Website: walmart
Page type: newsletter-management
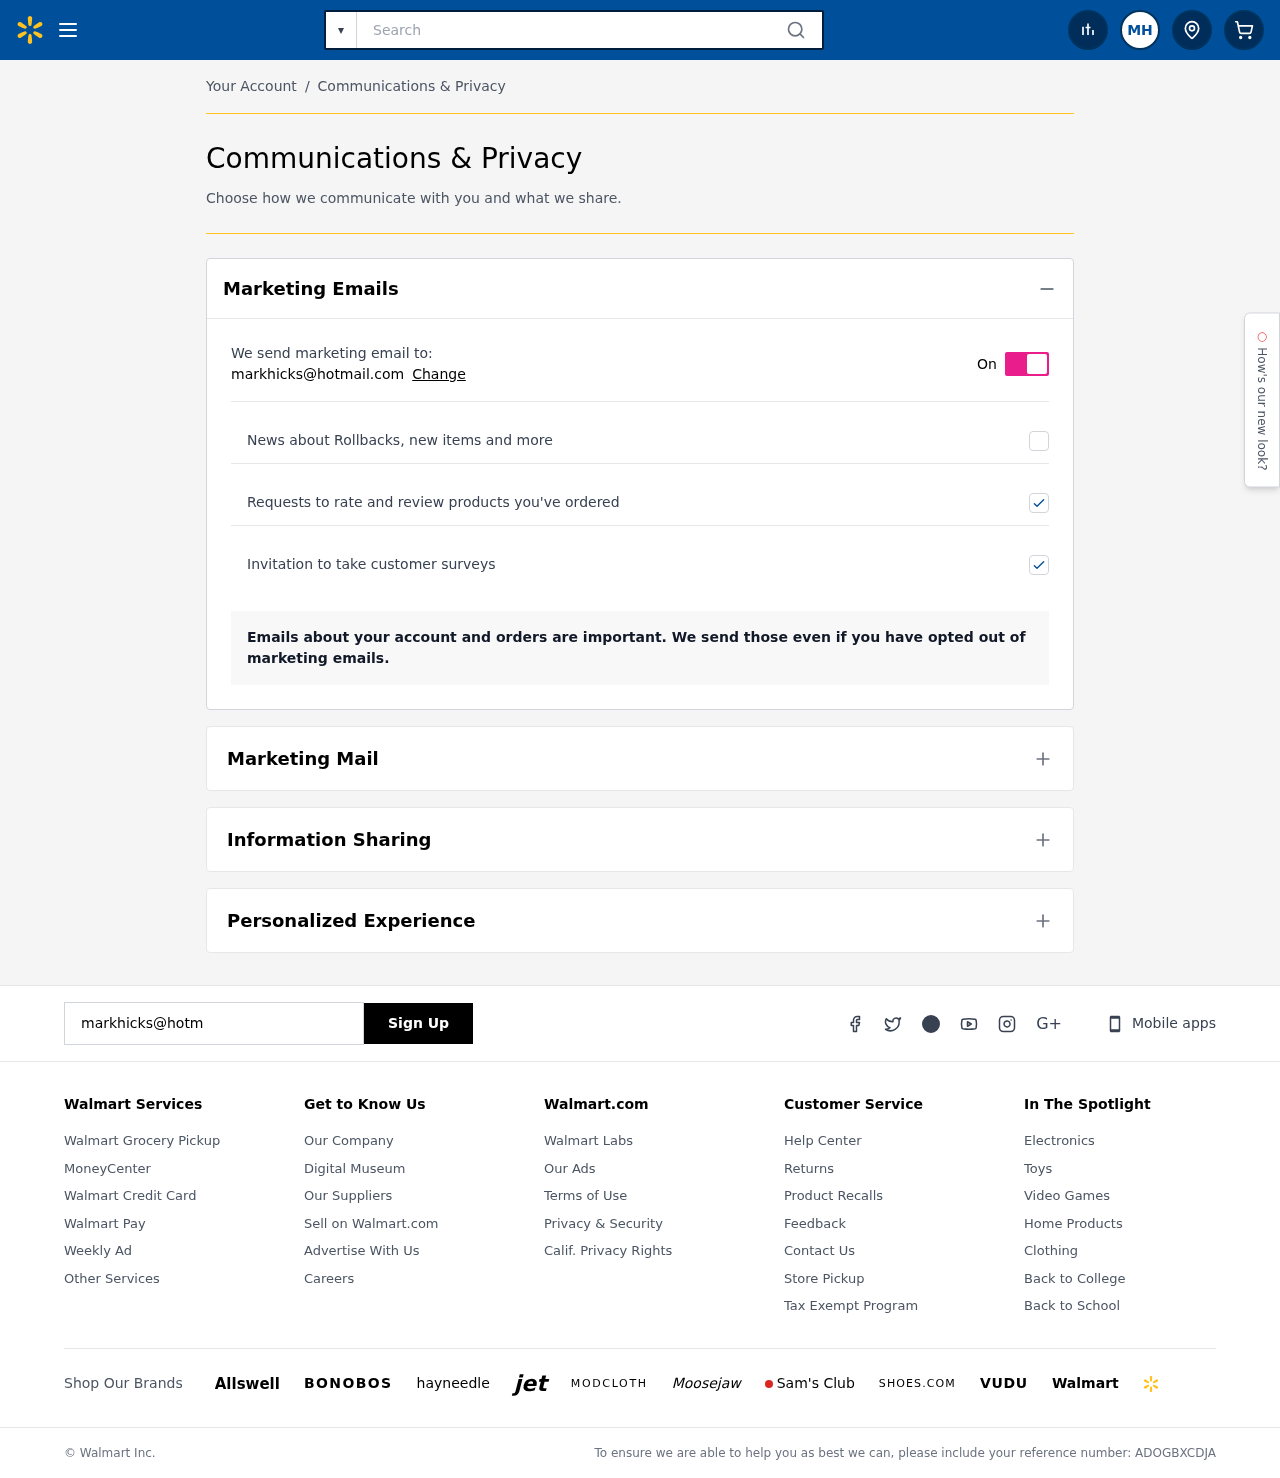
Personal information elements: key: PII_EMAIL
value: markhicks@hotmail.com
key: PII_INITIALS
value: MH
Search elements: key: HEADER_SEARCH
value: Search